Current action and preconditions to check: trajectory_clear

Your task: For each precondition in the list above, predict whether it will hold at this action.

Consider the current scene as observed from the mobile robot's camera, and analyze the predicted future states of all dynamic agents (e.g., people, animals, vehicles, or any moving entities) within the NEXT SECOND.

IMPORTANT: Only answer "very likely" if you are absolutely certain—based on strong, clear evidence—that a dynamic agent will violate the precondition in the predicted future state. Do NOT answer "very likely" for unlikely, ambiguous, or low-probability risks.

Ask yourself for each precondition: Is there a high probability, with clear and convincing evidence, that the predicted future states of any dynamic agent will interfere with the predicted future state of the currently executing action within the NEXT SECOND, causing that precondition to fail?

Assess the risk level based on these predictions. Use "likely" or "very likely" if motions create a clear risk of interference.

Use "neutral" or "improbable" if agents are nearby but their predicted paths are clearly diverging or non-conflicting.

Failure Risk Categories: "very improbable", "improbable", "neutral", "likely", "very likely"

Answer Format: Output ONLY the probability_of_failure value from these categories: "very improbable", "improbable", "neutral", "likely", "very likely"

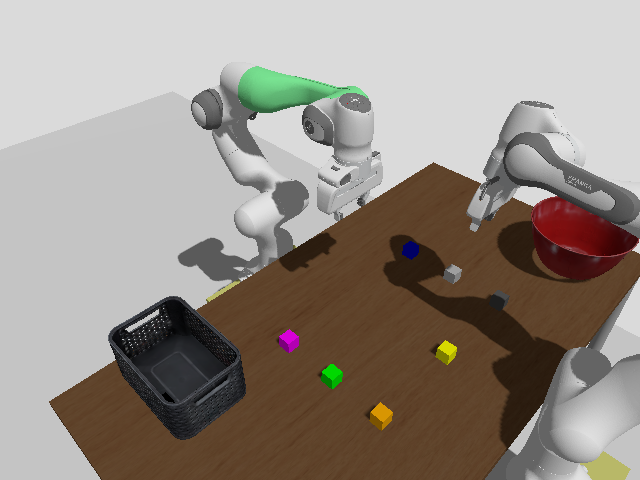

Answer: improbable